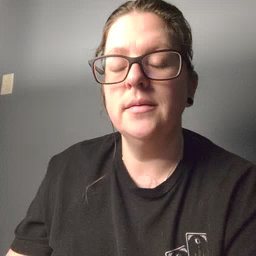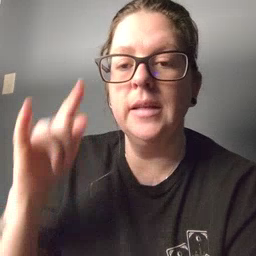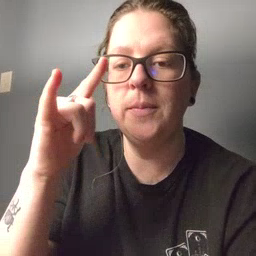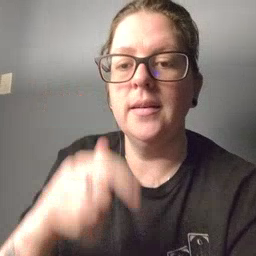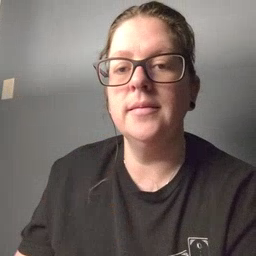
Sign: airplane